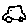
Label: car